已知两定点 \(A(-3,5)\)，\(B(2,3)\)，动点 \(P\) 在直线 \(3x - 4y + 4 = 0\) 上，则 \(|PA| + |PB|\) 的最小值为（\qquad\qquad ）

\begin{tabular}{@{}l@{\hspace{5em}}l@{}}
A. \(\sqrt{37}\)       & B. \(5\sqrt{5}\) \\[8pt]  % 8pt空行保证行间距一致
C. \(2\sqrt{2}\)   & D. \(5\)
\end{tabular}
【解答】
【答案】\(\sqrt{37}\)

【分析】求出对称点坐标，根据将军饮马模型即可求出最小值.

【详解】设点 \(A(-3,5)\) 关于直线 \(3x - 4y + 4 = 0\) 的对称点 \(A'(m,n)\).

则
\[
\begin{cases}
3 \times \frac{-3 + m}{2} - 4 \times \frac{5 + n}{2} + 4 = 0 \\
\frac{n - 5}{m + 3} \times \frac{3}{4} = -1
\end{cases}
\]
解得
\[
\begin{cases}
m = 3 \\
n = -3
\end{cases}
\]
即 \(A'(3,-3)\).

连接 \(A'B\) 与直线相交于点 \(P\)，则 \(|PA| + |PB|\) 的最小值为
\[
|A'B| = \sqrt{(3 - 2)^2 + (-3 - 3)^2} = \sqrt{37}.
\]

故选：A.

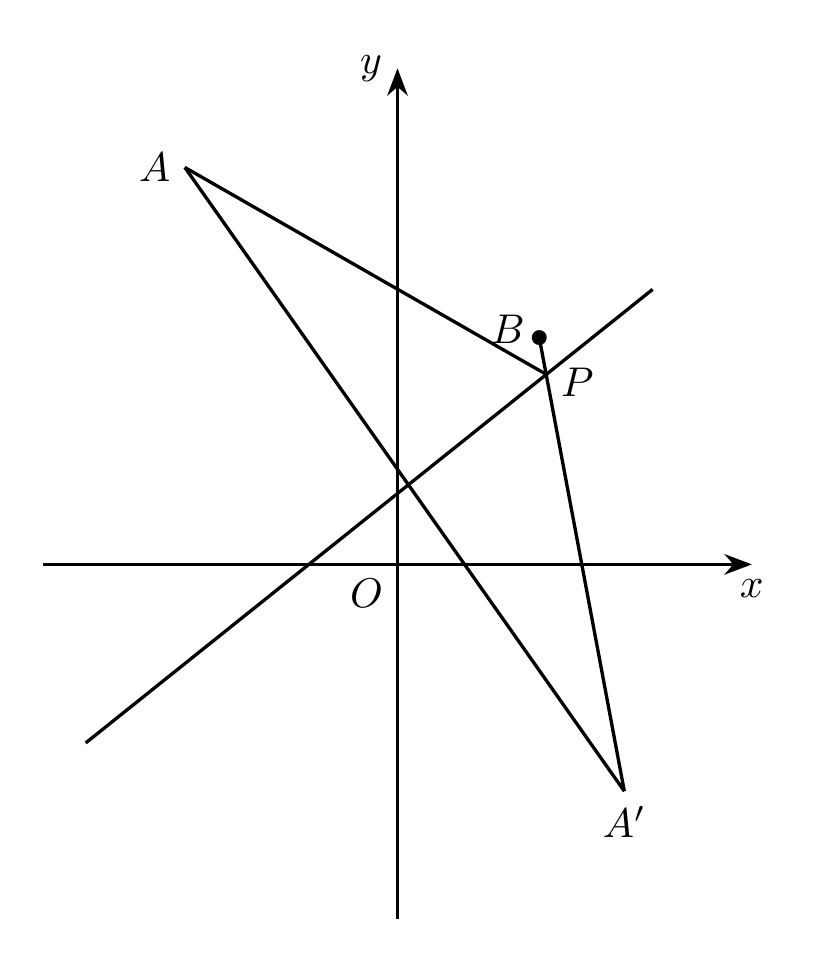